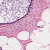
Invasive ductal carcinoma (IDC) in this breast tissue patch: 0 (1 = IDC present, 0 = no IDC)